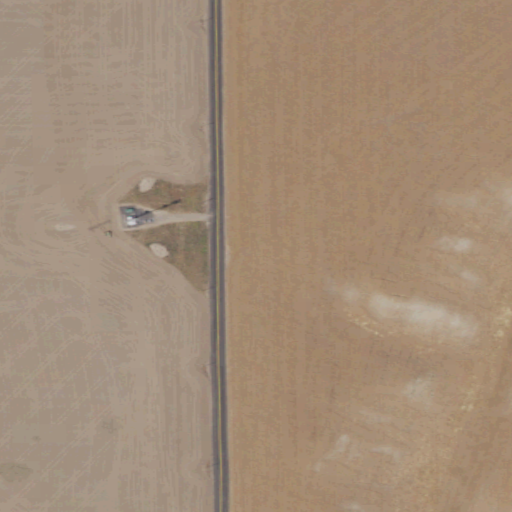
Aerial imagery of mountain in Washington named Marengo Hills containing cultivated crops, medium intensity development, open development, and low intensity development